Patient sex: M
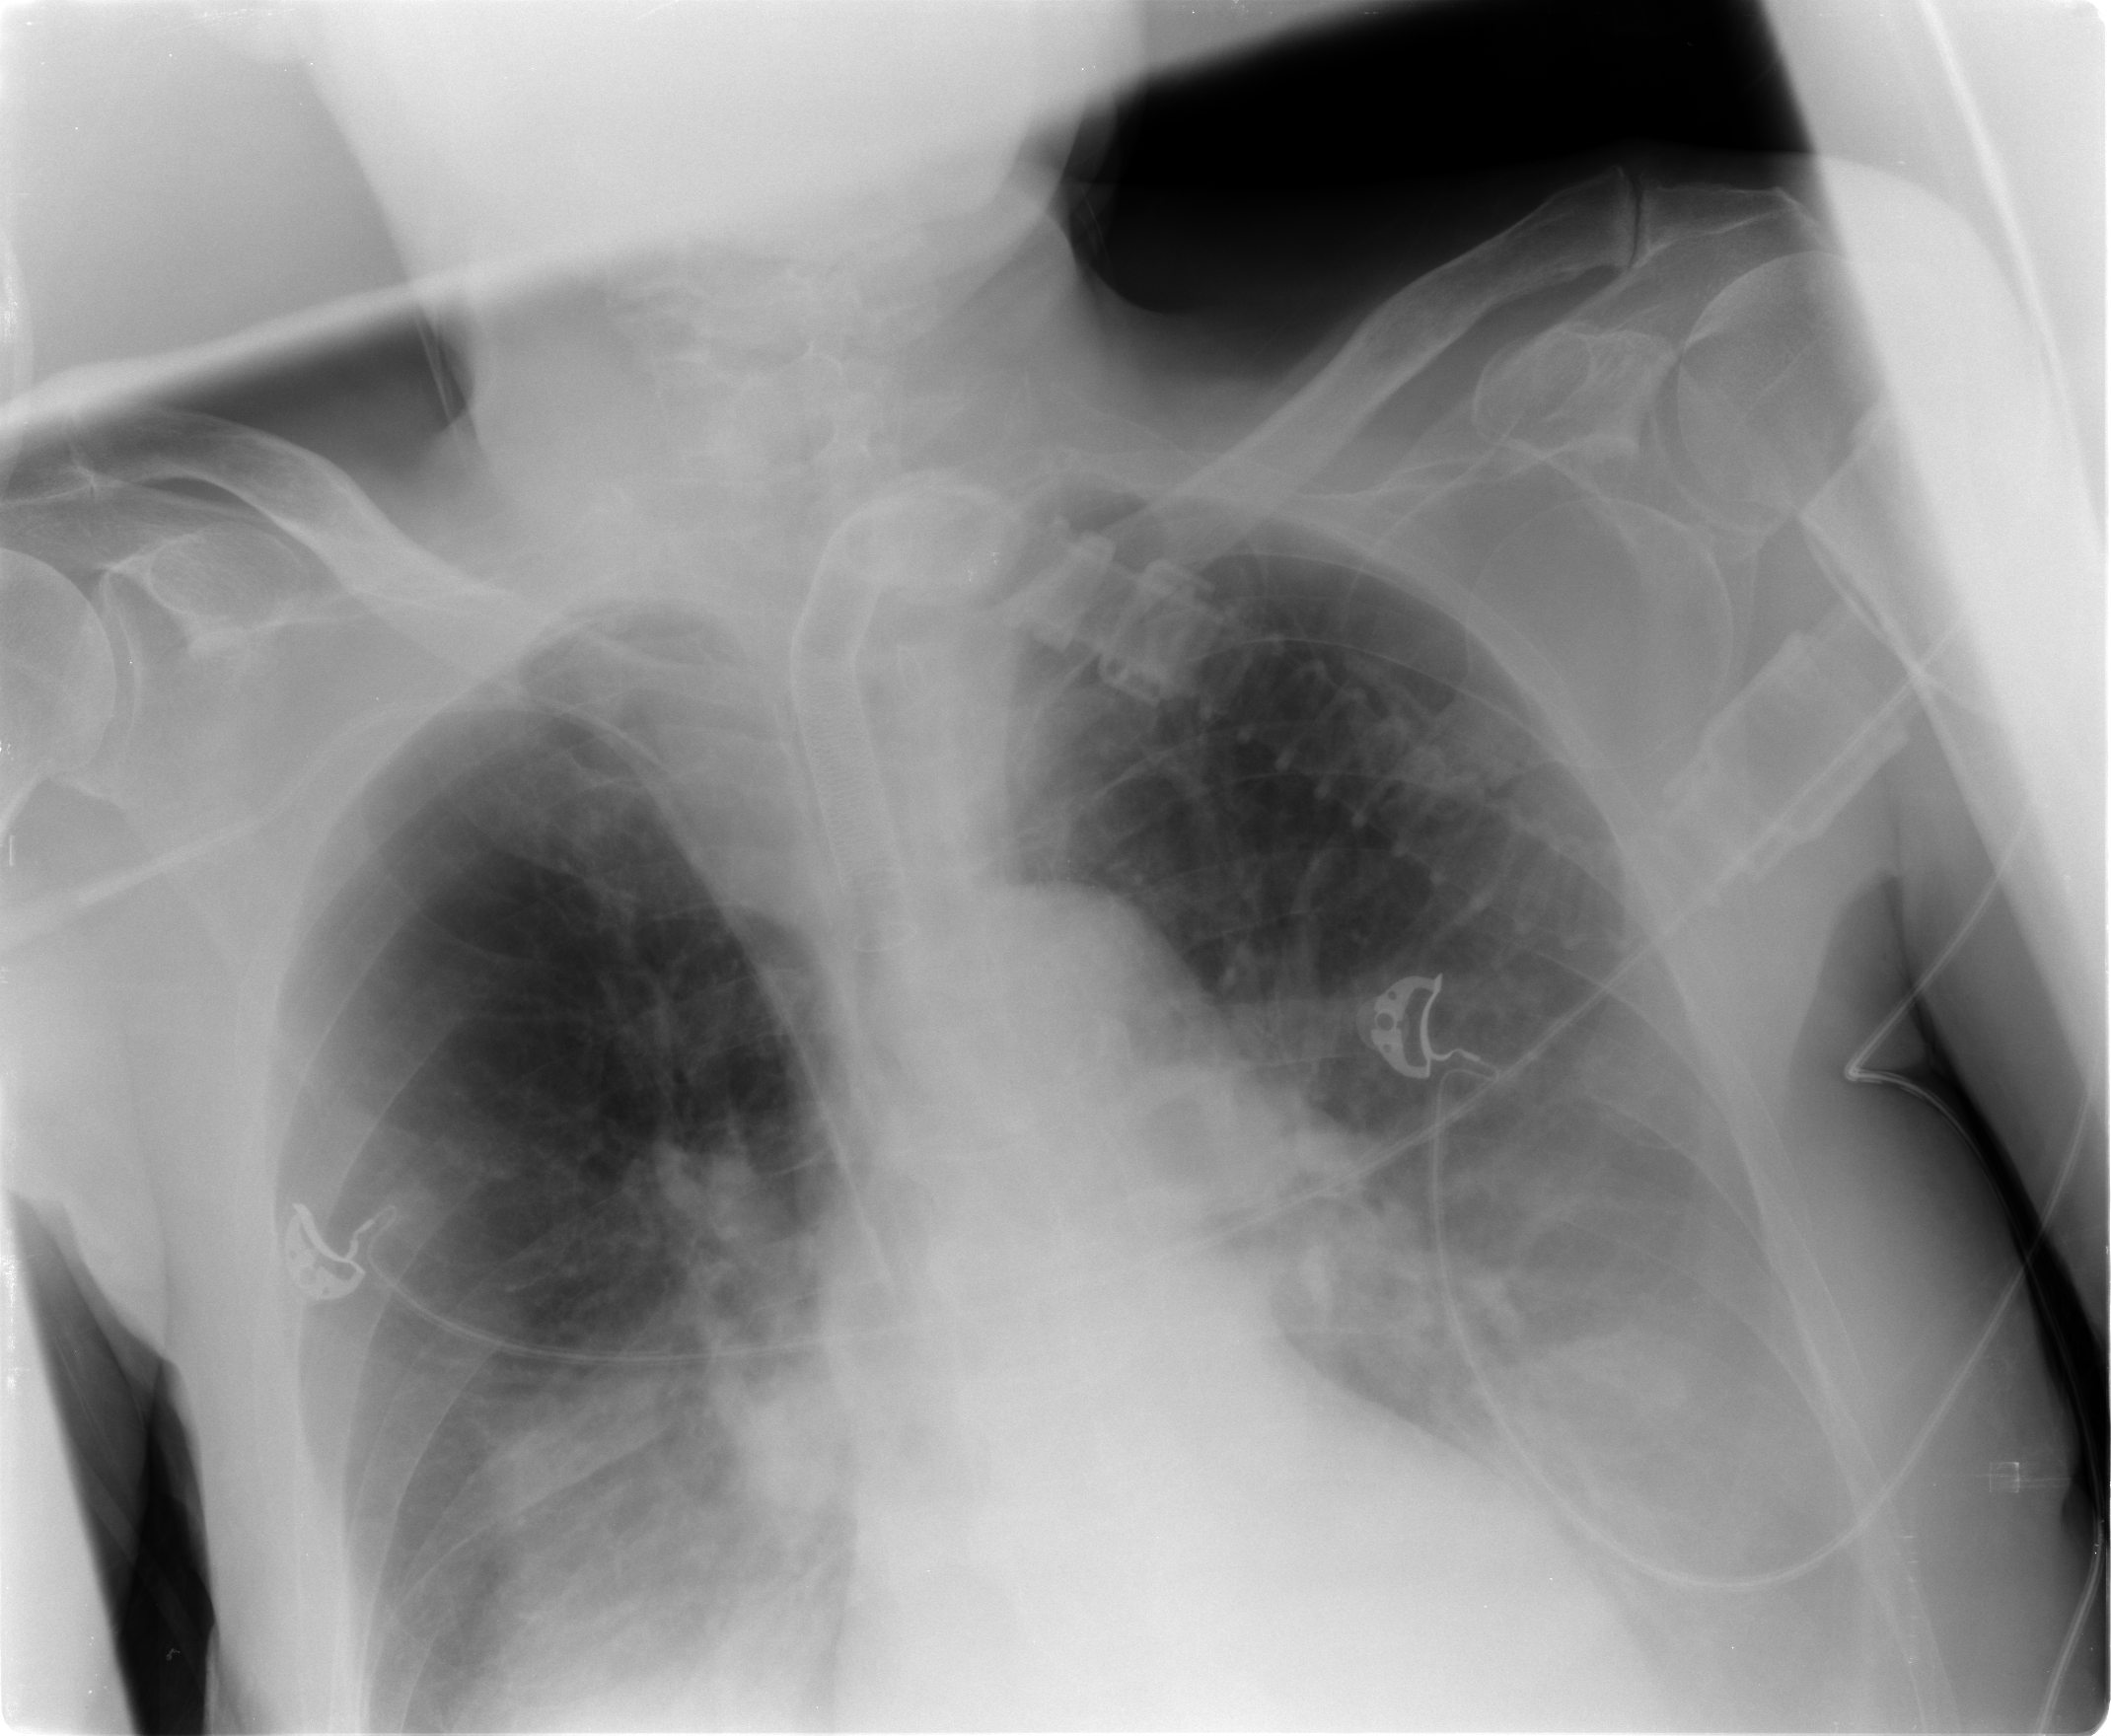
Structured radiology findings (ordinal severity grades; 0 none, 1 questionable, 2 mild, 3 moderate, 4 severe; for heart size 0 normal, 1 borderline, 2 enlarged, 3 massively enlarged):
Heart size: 0
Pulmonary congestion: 2
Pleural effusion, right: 2
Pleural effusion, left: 3
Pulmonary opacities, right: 2
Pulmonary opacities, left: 2
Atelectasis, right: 2
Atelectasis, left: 2